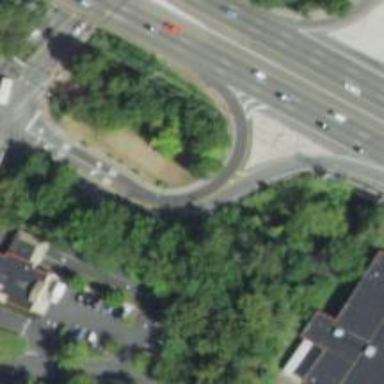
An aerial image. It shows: Trunk link highway.